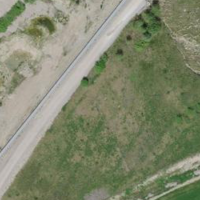
EUNIS habitat code: 56
Species observed at this site:
Epidalea calamita